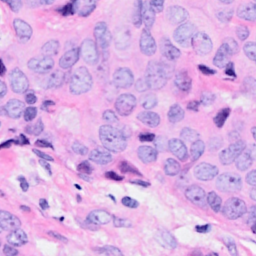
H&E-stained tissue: Breast